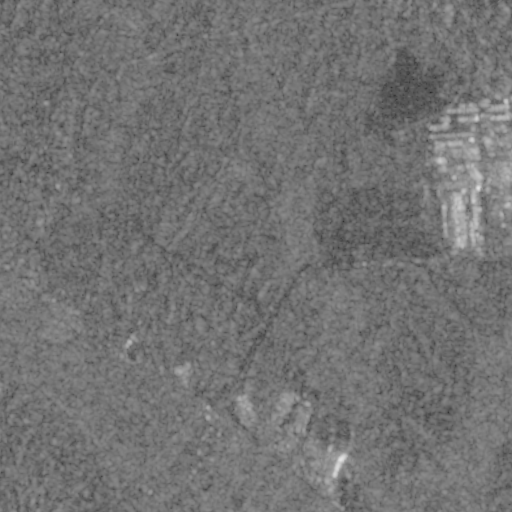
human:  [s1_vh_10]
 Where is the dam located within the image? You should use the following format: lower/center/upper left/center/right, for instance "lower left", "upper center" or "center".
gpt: The dam is located in the upper right of the image.
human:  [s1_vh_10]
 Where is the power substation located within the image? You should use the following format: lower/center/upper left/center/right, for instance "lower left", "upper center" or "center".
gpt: The power substation is located in the lower center of the image.
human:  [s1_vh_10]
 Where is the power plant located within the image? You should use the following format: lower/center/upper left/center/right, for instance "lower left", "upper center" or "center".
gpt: There is no power plant in the image.

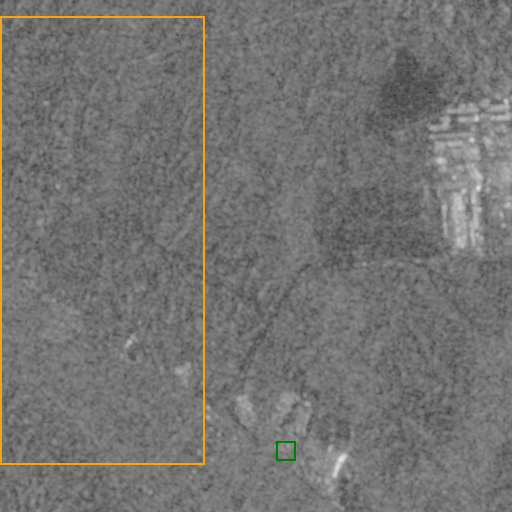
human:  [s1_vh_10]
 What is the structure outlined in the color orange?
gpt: The structure outlined in orange is a crop field.
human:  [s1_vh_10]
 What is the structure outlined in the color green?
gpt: The structure outlined in green is a power substation.
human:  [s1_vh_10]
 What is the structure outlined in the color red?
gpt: There is no red outline.